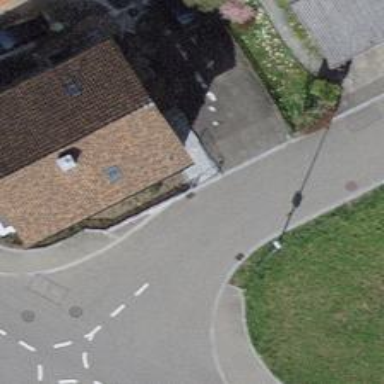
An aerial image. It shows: Residential road with asphalt surface and no sidewalks.